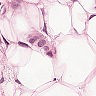
Metastatic tissue present: yes